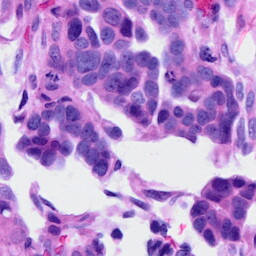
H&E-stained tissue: Ovarian